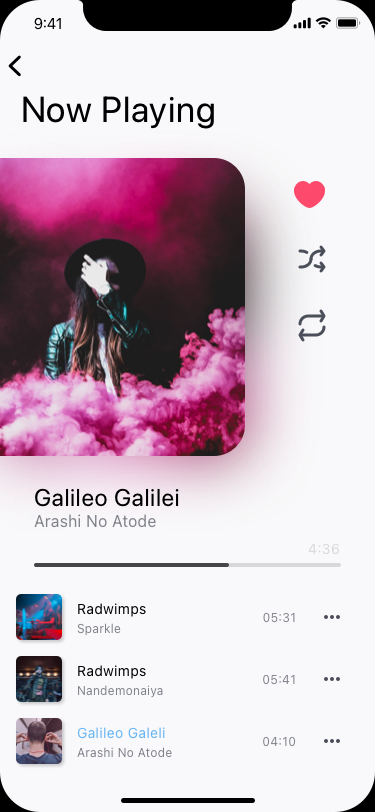
Text in this UI design:
Now Playing
Galileo Galilei
Arashi No Atode
4:36
Galileo Galeli
04:10
Arashi No Atode
Radwimps
05:31
Sparkle
Radwimps
05:41
Nandemonaiya